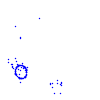
Particle: kaon